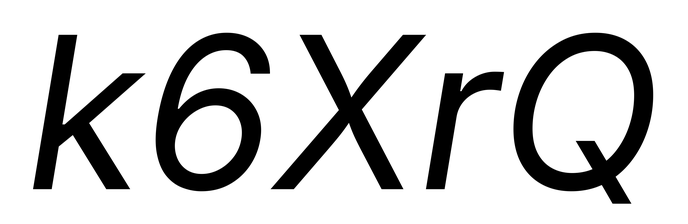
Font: Inter-Italic_Italic